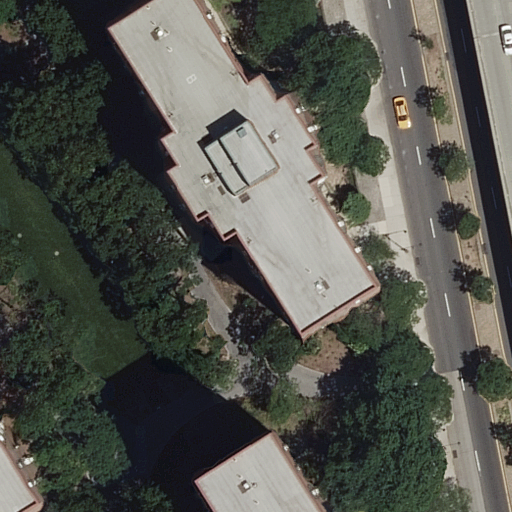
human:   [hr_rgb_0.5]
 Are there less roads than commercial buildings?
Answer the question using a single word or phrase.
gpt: no

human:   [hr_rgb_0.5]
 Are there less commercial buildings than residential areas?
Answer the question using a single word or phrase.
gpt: yes

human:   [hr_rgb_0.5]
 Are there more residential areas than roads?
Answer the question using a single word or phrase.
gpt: no

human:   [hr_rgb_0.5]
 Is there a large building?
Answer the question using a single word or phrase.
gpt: yes

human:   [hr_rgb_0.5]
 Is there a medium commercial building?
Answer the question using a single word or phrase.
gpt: no

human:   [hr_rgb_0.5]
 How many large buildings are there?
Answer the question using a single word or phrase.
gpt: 2

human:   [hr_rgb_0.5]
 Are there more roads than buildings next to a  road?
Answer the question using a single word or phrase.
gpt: yes

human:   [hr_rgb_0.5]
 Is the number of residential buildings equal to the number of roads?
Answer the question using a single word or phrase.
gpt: no

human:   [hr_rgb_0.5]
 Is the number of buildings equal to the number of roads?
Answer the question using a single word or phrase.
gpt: no

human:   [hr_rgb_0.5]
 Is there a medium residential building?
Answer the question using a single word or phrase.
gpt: yes

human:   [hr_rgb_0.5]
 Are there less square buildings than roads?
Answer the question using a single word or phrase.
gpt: yes

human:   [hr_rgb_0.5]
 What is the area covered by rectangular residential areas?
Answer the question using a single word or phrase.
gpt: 9624m2

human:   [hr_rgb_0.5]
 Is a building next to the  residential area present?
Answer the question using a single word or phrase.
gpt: yes

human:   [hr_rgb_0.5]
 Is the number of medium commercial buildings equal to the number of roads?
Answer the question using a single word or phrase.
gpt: no

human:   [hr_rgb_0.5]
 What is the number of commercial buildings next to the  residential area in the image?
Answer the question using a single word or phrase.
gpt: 0

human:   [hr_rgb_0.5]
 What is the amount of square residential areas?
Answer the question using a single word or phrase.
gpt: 0

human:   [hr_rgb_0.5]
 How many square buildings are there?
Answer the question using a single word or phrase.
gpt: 0

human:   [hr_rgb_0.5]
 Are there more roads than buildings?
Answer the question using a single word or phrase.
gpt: yes

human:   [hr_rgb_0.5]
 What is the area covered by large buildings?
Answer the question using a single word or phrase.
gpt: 2843m2

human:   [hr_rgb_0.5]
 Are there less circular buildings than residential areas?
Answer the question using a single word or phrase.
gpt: yes

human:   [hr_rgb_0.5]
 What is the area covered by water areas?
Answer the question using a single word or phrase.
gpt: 0m2

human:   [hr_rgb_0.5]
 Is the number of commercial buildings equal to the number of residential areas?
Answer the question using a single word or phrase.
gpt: no

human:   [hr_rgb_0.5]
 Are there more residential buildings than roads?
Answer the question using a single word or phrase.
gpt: no

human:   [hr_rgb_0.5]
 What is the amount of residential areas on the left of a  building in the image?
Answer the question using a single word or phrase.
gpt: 1

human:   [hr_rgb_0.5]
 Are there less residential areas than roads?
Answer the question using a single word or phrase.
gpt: yes

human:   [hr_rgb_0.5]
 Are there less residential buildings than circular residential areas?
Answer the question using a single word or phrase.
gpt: no

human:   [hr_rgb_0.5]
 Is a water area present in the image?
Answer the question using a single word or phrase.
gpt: no

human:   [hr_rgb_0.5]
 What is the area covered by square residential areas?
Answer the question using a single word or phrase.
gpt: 0m2

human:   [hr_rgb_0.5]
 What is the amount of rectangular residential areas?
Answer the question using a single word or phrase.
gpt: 1

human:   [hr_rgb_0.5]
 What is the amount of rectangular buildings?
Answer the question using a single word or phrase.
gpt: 1

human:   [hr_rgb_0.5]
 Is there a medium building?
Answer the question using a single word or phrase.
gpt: yes

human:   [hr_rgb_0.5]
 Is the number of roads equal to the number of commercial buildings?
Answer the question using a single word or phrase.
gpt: no

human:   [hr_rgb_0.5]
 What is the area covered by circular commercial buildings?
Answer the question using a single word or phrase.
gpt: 0m2

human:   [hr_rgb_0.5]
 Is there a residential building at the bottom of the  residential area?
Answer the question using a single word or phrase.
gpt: yes

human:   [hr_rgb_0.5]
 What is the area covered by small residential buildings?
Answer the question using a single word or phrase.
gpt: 0m2

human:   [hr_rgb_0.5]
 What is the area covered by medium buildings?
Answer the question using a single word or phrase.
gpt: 223m2